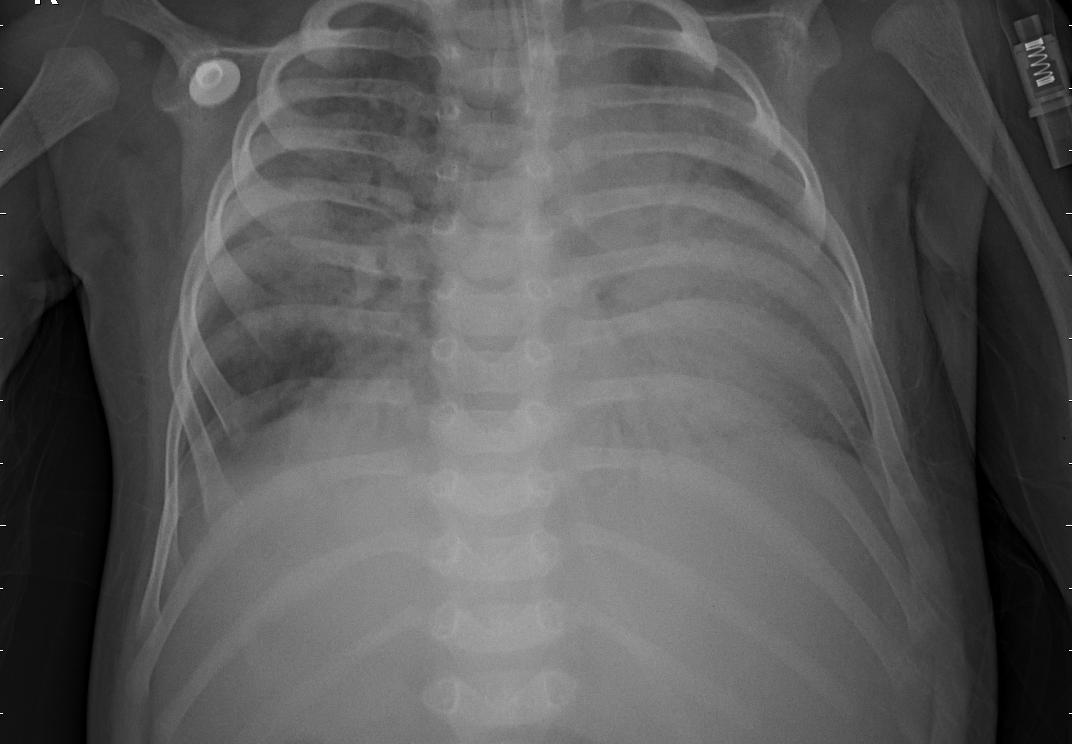
Diagnosis: PNEUMONIA